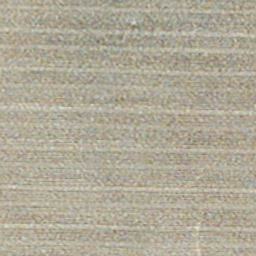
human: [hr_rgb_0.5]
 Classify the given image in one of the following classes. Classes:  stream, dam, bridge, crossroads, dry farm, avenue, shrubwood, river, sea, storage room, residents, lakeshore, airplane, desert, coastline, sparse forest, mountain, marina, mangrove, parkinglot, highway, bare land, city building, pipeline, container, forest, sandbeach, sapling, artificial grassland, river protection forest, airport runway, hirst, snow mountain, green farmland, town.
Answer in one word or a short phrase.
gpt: dry farm